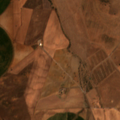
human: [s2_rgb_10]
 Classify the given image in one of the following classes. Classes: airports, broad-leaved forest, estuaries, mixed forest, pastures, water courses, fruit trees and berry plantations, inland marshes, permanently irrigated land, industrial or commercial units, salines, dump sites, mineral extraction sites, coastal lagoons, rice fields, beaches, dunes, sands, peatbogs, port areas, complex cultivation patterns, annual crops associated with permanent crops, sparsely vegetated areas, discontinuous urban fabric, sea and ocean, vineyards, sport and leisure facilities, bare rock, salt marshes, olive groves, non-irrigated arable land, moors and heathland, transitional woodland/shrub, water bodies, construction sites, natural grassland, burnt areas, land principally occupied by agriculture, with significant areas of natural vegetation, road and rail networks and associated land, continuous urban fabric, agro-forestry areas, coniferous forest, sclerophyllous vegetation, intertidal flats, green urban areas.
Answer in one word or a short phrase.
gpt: non-irrigated arable land, permanently irrigated land, olive groves, complex cultivation patterns, transitional woodland/shrub